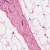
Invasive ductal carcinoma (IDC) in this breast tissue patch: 0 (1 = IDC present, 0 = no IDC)